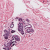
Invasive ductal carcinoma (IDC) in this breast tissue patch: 0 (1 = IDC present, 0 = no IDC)